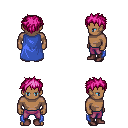
a pixel art fantasy rpg character, male body template, human, dark skin, blue cape, magenta pants, pink bedhead hairstyle, maroon shoes, four views (front, back, left, right), 2x2 character sprite sheet, small pixel art, hard edges, no anti-aliasing